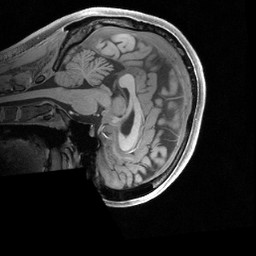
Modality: T1w
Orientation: sagittal
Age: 21
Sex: female
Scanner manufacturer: siemens
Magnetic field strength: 3 T
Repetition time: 2.4 s
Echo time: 0.00224 s